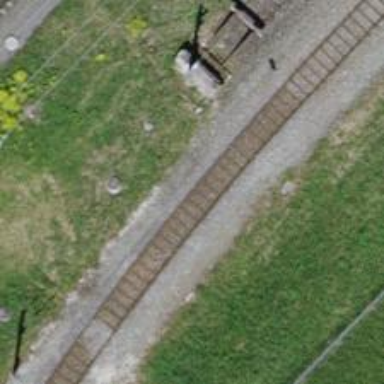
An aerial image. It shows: Rail spur service line with electrified contact lines for trains.